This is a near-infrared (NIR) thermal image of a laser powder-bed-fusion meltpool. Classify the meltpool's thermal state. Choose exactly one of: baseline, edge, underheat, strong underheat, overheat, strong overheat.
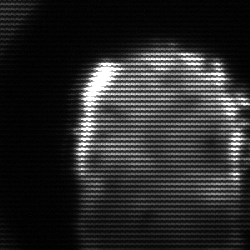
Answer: baseline